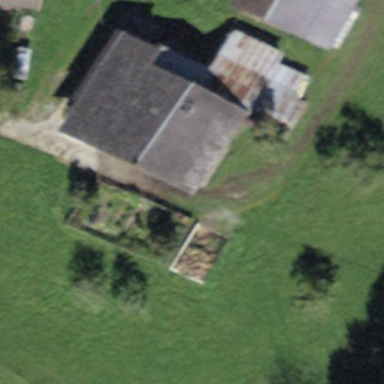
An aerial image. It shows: Farm building.